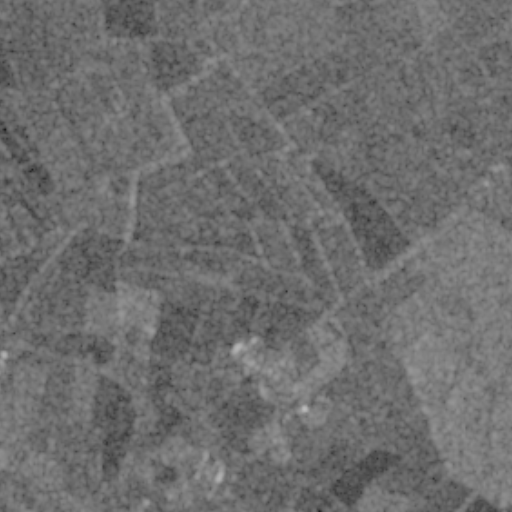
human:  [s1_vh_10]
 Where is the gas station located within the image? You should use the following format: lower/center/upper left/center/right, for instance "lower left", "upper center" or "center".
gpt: The gas station is located in the lower left of the image.
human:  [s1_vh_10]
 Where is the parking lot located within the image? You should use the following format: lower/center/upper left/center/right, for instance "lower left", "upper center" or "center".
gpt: The parking lot is located in the lower left of the image.
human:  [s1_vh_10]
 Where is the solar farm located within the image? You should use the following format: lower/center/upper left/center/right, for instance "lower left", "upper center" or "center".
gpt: The solar farm is located in the upper right of the image.
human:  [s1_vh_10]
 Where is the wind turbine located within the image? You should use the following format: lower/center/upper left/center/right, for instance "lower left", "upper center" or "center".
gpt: The wind turbine is located in the center of the image.
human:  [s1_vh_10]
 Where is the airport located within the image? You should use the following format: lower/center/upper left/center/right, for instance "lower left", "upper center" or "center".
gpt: There is no airport in the image.

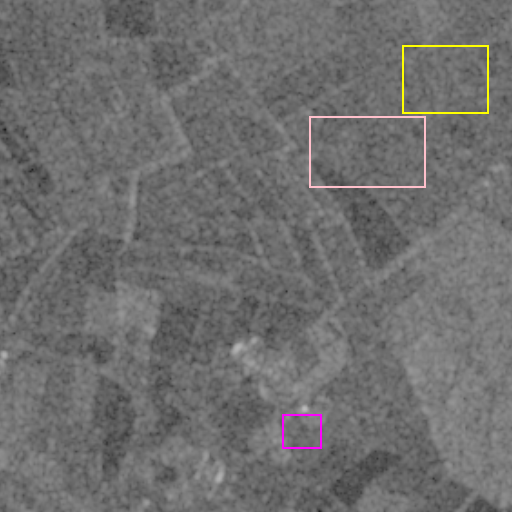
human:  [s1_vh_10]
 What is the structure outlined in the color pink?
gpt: The structure outlined in pink is a crop field.
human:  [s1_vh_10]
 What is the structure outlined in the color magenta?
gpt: The structure outlined in magenta is a parking lot.
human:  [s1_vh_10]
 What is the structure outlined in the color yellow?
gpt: The structure outlined in yellow is a solar farm.
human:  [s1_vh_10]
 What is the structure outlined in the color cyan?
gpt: There is no cyan outline.